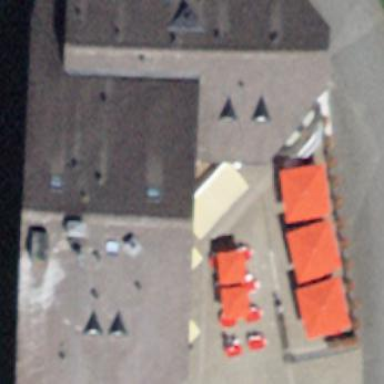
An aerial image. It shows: Building that houses restaurant with hotel nearby.